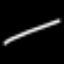
Label: line